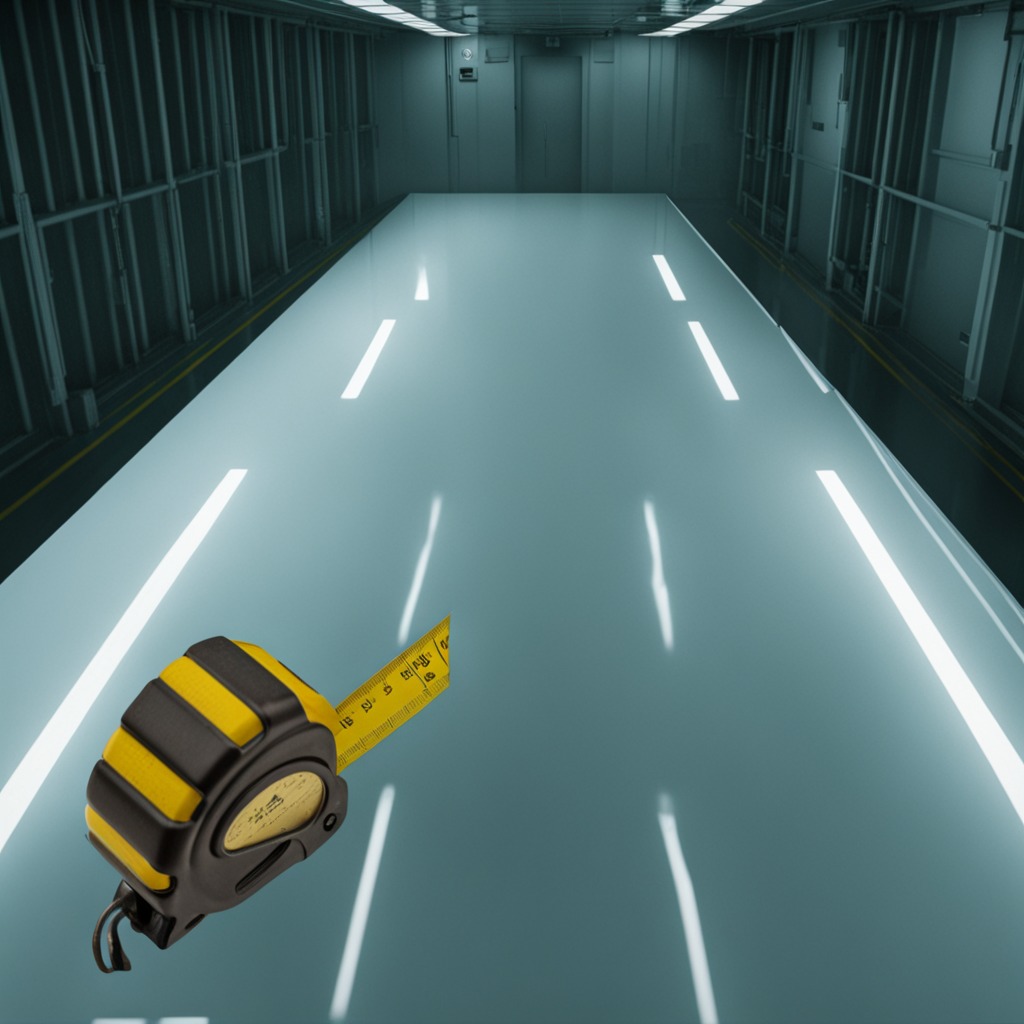
A measuring tape is lying on a high-gloss table in a ship maintenance bay industrial lighting.